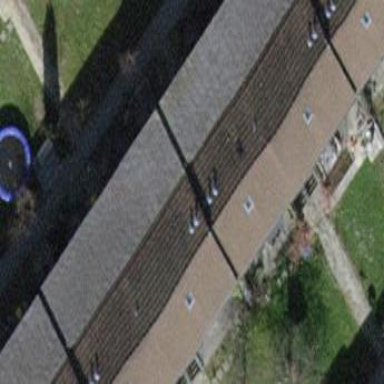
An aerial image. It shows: House with tile roof.